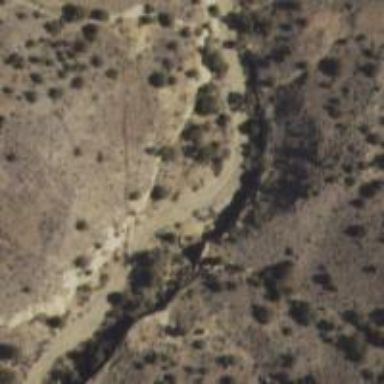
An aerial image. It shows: Cliff in nature.